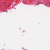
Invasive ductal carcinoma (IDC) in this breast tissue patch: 0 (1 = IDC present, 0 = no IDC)